Question: I'm using from laravel localization to switch between two languages and dynamically retrieve the data according to the selected language.
the database field names are 'name_en, detail_en' in English Language and 'name_pe, detail_pe' in Persian Language, So I want to get the 'en and pe' from session and save into variable '$lng' and then concatenate it to the database field in blade file.
'''
@php
$lng = Session::get('local');
// will return en or pe
@endphp
@foreach ($products as $product)
<tr>
<td>
<input class="self_delall" id="self_delall" type="checkbox" name="delid[]" value="{{ $product->id }}"/>
</td>
<td>{{ ++$i }}</td>
<td>{{ $product->name_.$lng }}</td>
<td>{{ $product->detail_.$lng }}</td>
<td>
<a class="btn btn-info" href="{{ route('products.show',$product->id) }}">Show</a>
@can('product-edit')
<a class="btn btn-primary" href="{{ route('products.edit',$product->id) }}">Edit</a>
@endcan
@can('product-delete')
<a class="btn btn-danger" href="delete/{{ $product->id }}/1">Delete</a>
@endcan
</td>
</tr>
@endforeach
'''
So it return only the value of '$lng' instead of retrieve the database field value
the output is here:
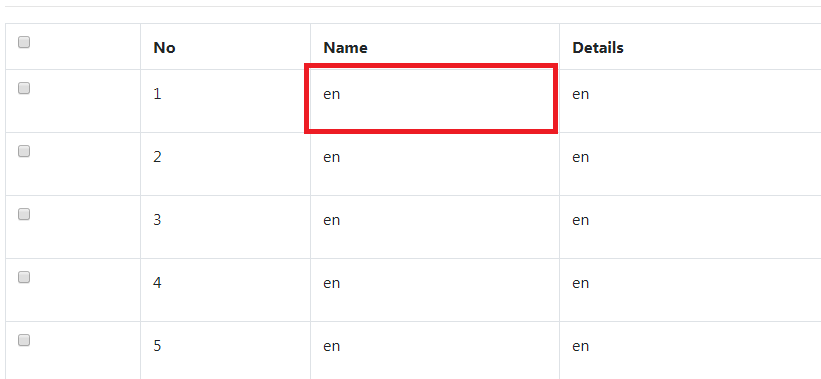
Answer: I think the problem is in the way you call the property of the object. You want to get the or from '$product' object.
When you do '$product->name_.$lng', what actually happen is the PHP get the value of '$product->name_' and then add it with the value in $lng. In this case, the '$product->name_' is NULL and $lng is or that why the output is either or .
So, the solution is, you should change the way you call the attribute with '$product['name_' . $lng]' or prepare a variable '$column = 'name_' . $lng; $product->$column;' or you can do this '$product->{'name_' . $lng}'.
You can refer the operation from <URL>.